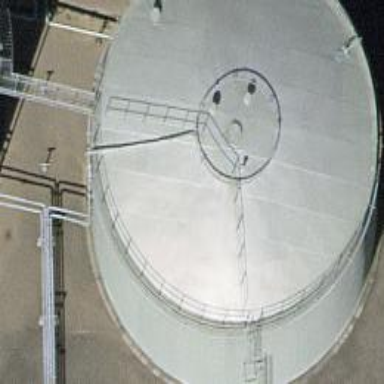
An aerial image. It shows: Industrial building with storage tank.